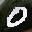
Label: 0